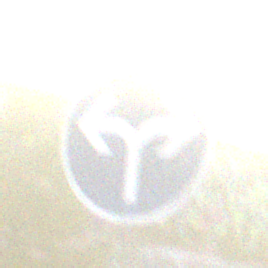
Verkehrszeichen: VorgeschriebeneFahrtrichtungRechtsOderLinks
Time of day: MorningAfternoon
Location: Outdoor (Urban)
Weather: PartlyCloudy
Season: NotSpecified
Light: Natural